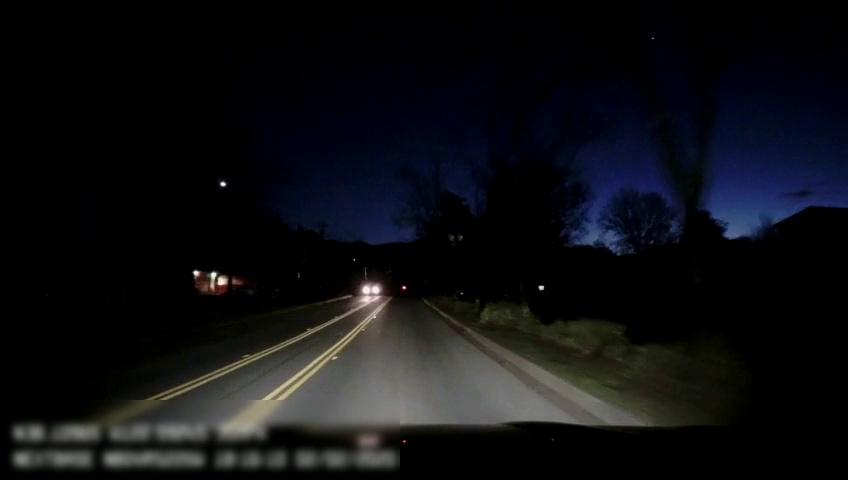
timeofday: Night
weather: Other
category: Drivable Space
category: Vehicles | SUV
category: Lanes | Current Lane
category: Lanes | Alternate Lane